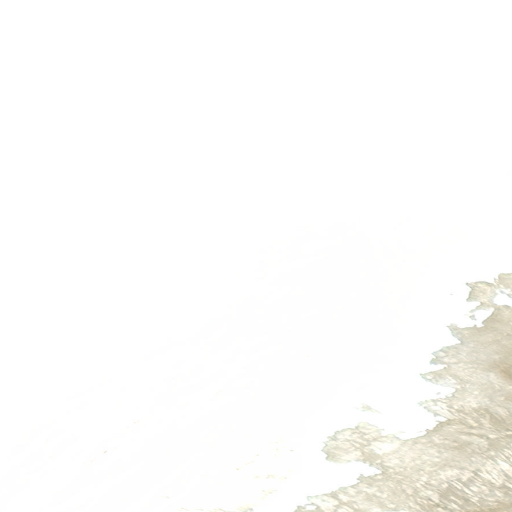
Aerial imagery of gap in Alaska named Echo Pass containing only unknown